Field crop: maize
Growth stage: 1
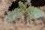
Species: datura